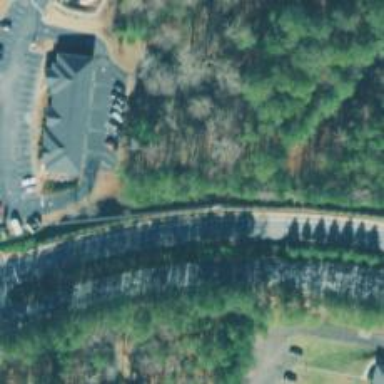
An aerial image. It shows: Culvert tunnel.